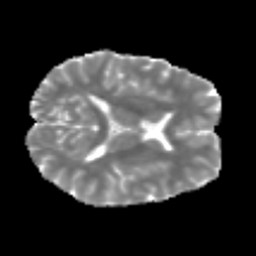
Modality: MD
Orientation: axial
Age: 24
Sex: male
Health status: healthy
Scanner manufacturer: siemens
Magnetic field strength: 3 T
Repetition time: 3.6 s
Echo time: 0.092 s